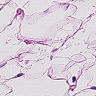
Metastatic tissue present: no